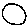
Label: circle